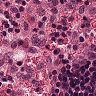
Metastatic tissue present: no